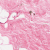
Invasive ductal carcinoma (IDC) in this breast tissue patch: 0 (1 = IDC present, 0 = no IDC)